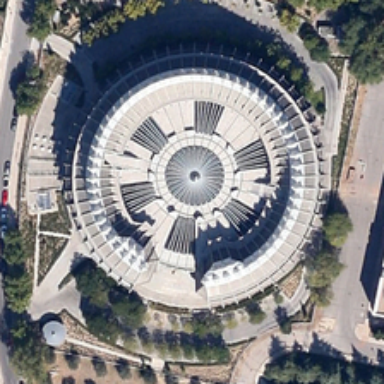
A corner of the center of a city .